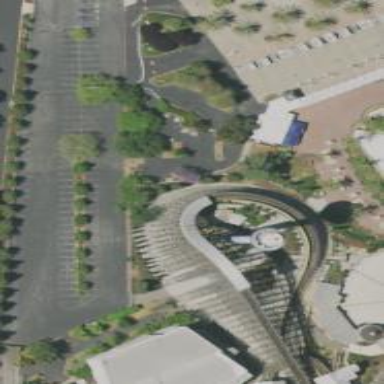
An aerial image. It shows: Thrilling roller coaster attraction.